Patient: sex M, age 66
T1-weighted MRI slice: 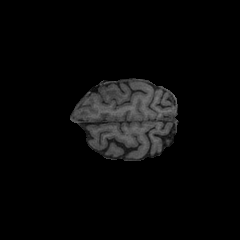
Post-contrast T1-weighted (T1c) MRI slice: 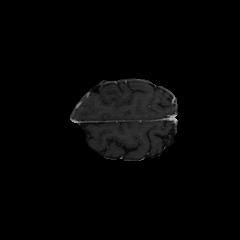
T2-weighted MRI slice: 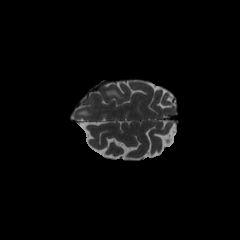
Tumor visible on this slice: yes
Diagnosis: Glioblastoma, IDH-wildtype
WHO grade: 4